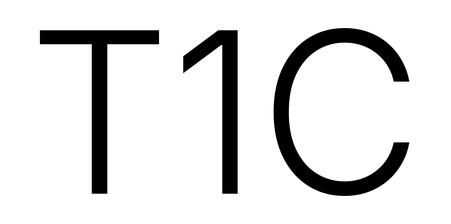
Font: Inter_Light